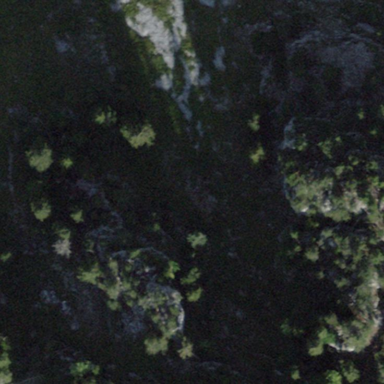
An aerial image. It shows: Landscape of bare rock.